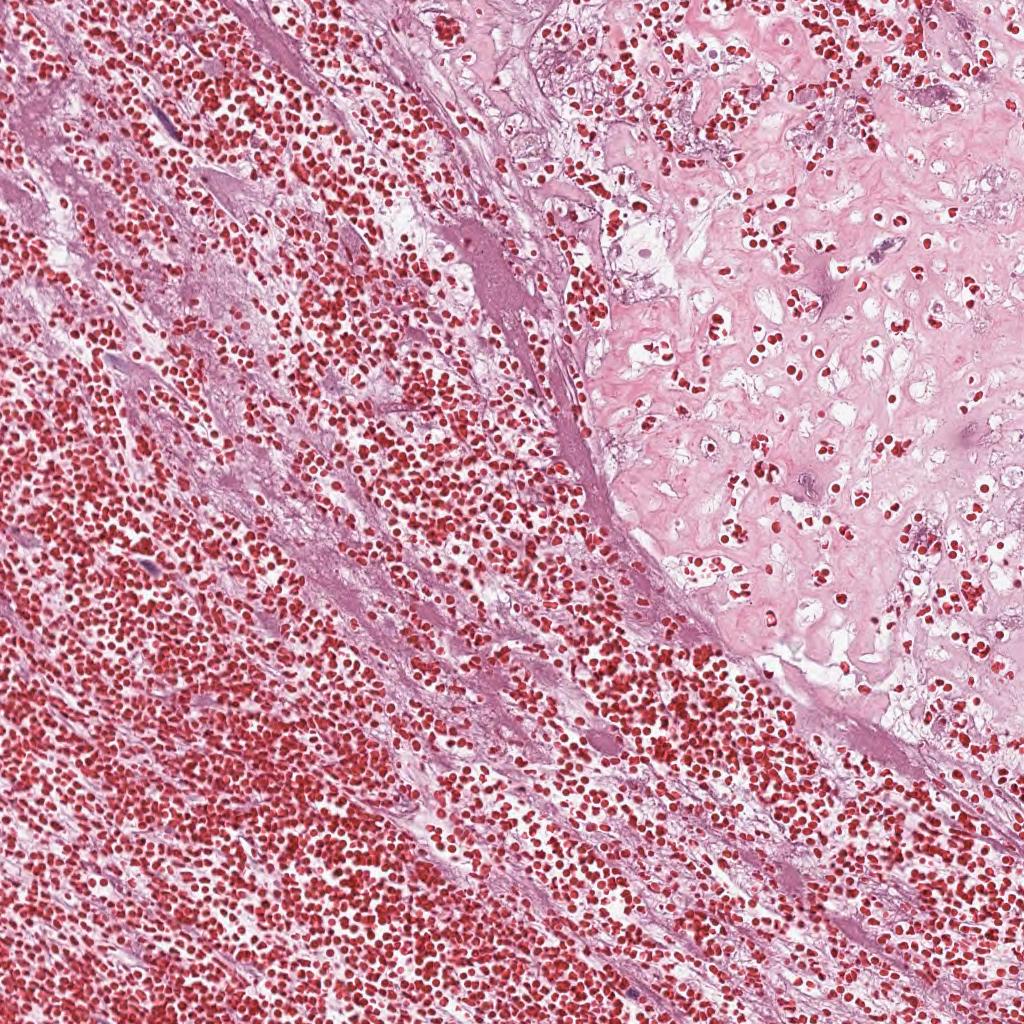
Label: Non-Viable-Tumor